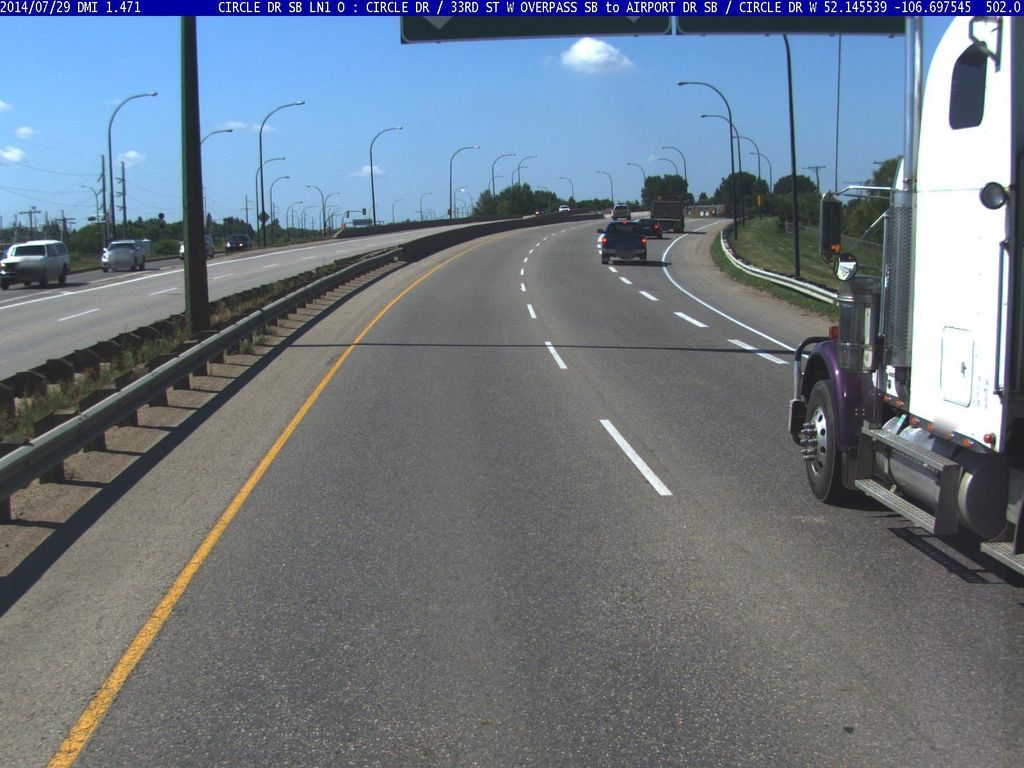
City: saskatoon